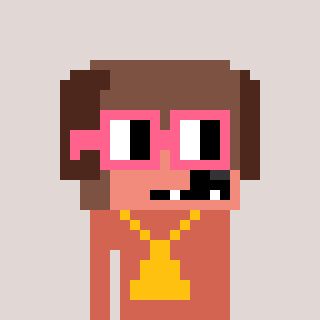
a pixel art character with square pink glasses, a dog-shaped head and a peachy-colored body on a warm background